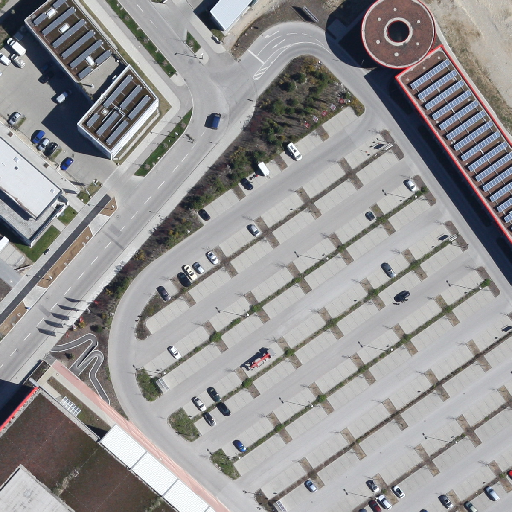
Referring expression: heavy-duty vehicle